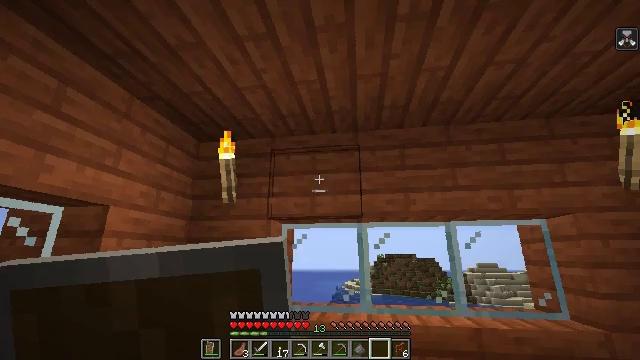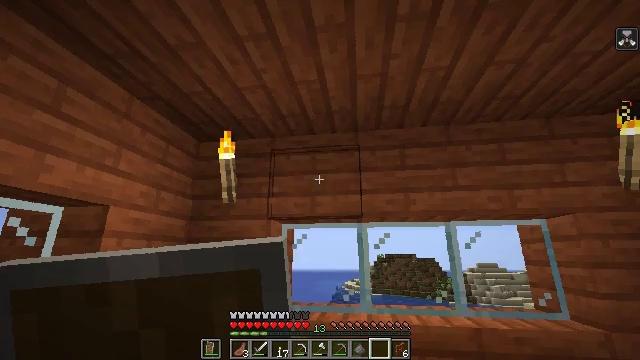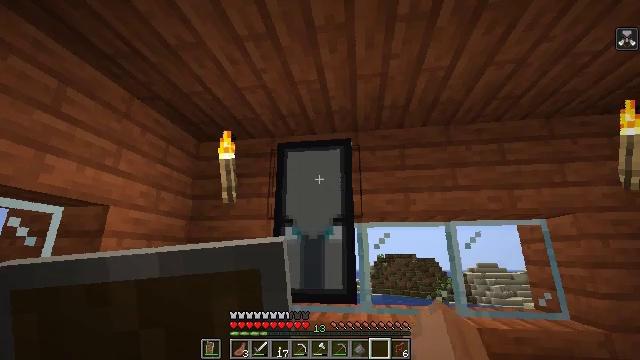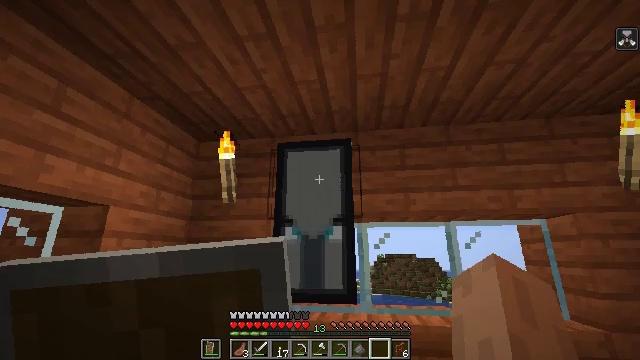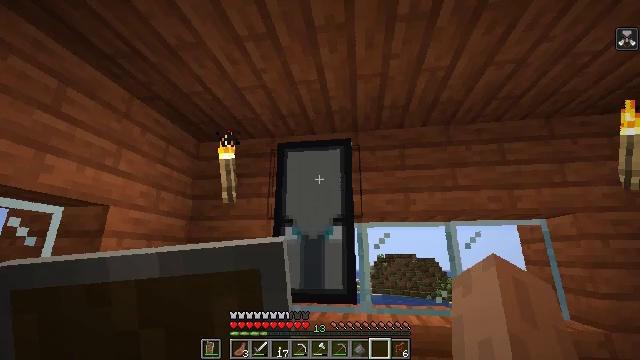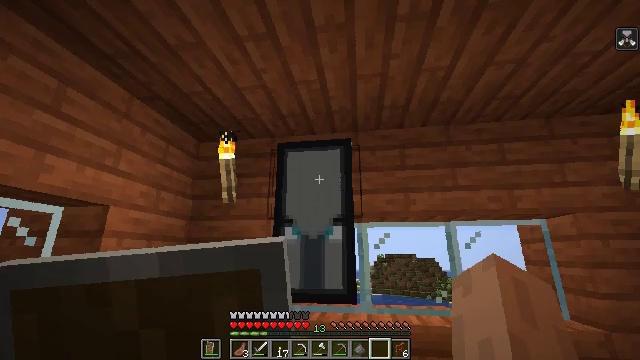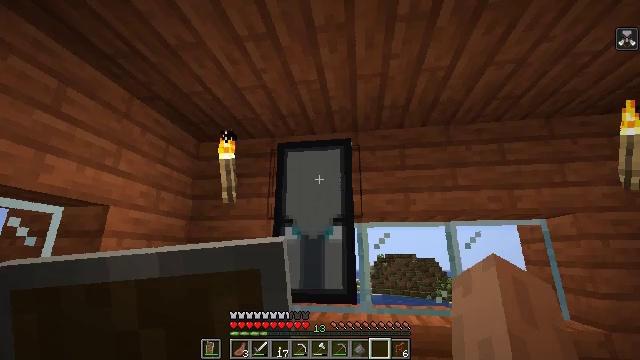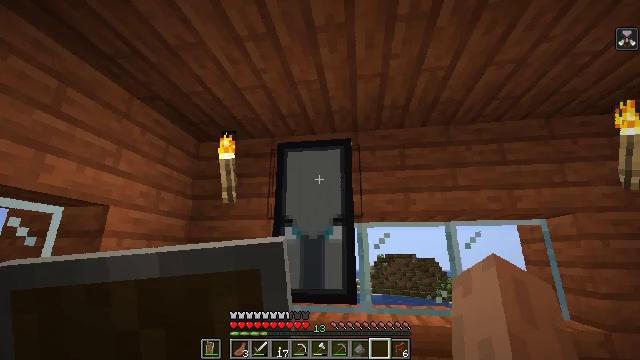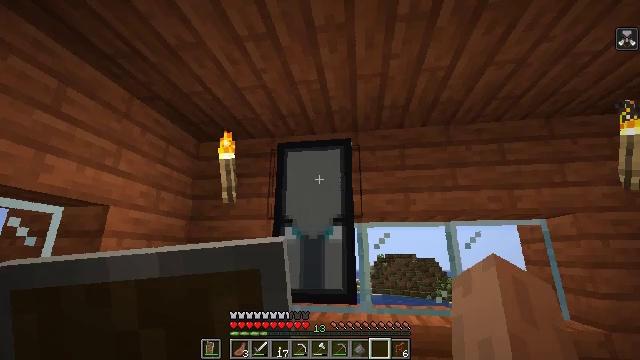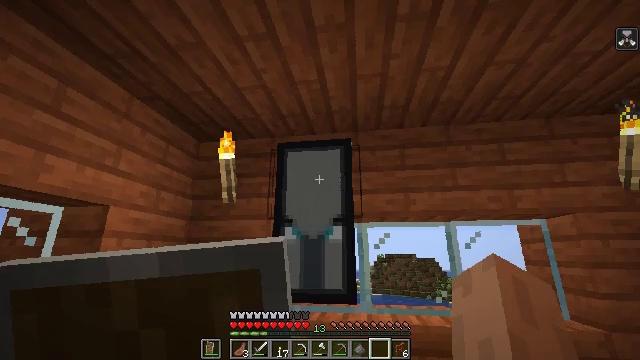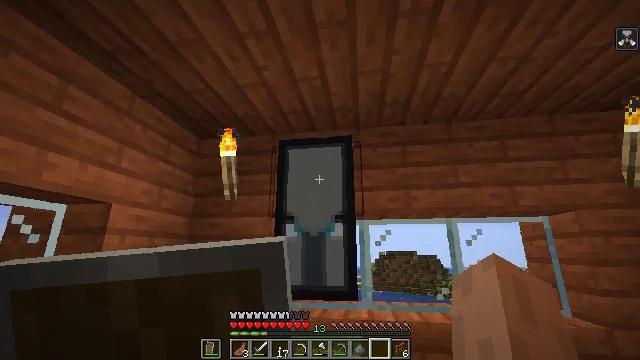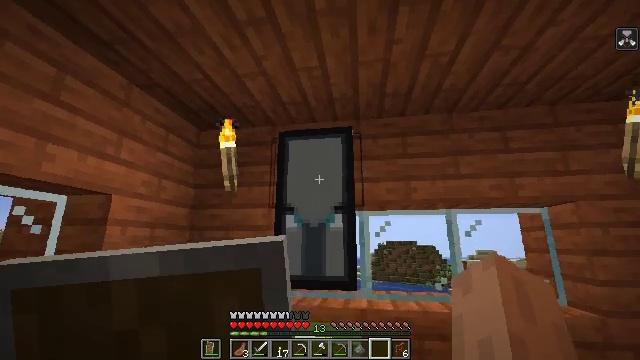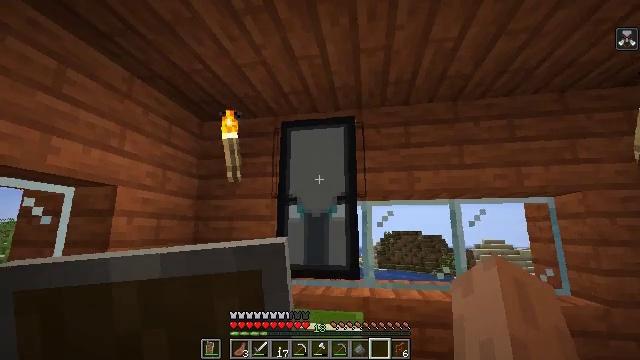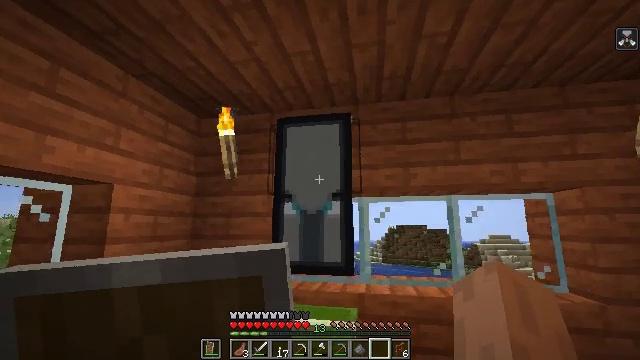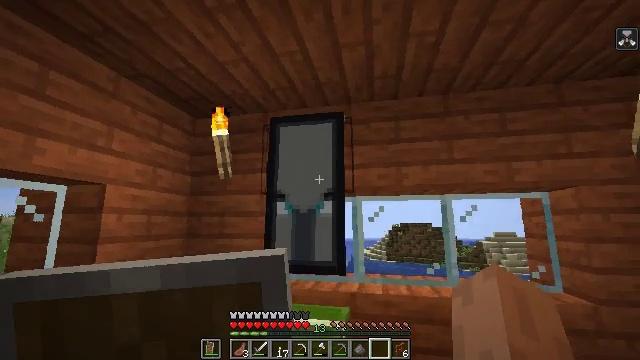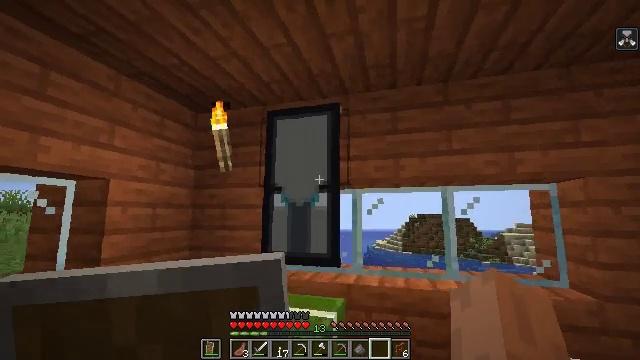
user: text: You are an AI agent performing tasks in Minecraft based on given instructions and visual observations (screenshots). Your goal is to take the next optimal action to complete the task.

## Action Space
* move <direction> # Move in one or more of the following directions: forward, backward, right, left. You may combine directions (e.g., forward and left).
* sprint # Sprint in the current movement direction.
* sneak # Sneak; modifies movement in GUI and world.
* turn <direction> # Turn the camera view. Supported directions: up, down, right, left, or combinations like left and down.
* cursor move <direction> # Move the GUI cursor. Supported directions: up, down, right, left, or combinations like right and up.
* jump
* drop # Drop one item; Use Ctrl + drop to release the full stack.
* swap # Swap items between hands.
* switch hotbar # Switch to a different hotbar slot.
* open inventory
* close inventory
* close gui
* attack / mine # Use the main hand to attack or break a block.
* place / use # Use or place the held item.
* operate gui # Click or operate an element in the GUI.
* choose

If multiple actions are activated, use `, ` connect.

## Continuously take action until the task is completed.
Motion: motion action
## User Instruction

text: Mine the white wall banner from the wall.
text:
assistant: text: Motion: no_op
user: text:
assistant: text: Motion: no_op
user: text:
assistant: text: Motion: no_op
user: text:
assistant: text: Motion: no_op
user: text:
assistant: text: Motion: no_op
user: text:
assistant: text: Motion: no_op
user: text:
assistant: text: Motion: no_op
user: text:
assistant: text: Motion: no_op
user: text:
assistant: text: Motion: no_op
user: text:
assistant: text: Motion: no_op
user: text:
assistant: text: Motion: turn down
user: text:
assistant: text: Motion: move right, turn left and down
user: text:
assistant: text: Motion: move right, turn left and down
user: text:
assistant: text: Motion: move right
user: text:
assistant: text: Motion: move right, turn left and down
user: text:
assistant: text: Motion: move right, turn left and down
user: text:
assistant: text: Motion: move right, turn left and down
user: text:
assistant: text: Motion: move right, turn left and down
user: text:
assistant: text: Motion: move forward and move right, turn left and down
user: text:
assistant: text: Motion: move forward and move right, turn left and down
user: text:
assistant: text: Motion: move forward and move right, turn left and down
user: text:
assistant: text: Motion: move forward and move right, turn left and down
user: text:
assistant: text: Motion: move forward and move right, turn left
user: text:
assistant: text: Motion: move forward, turn left
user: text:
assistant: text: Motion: move forward
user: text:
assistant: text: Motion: move forward, turn left
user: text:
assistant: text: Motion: move forward, turn left
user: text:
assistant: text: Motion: no_op
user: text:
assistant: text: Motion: turn left and down
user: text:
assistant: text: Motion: turn left